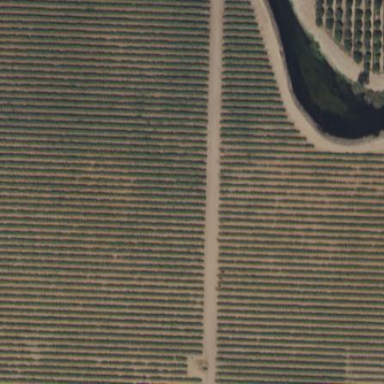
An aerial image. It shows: Vineyard with open space properties.